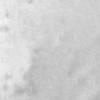
Label: no_change